Question: I've been studying Java for about half a year and now I'm learning C++.
I'm using CodeBlocks with minGW and Win 8.1.
My problem is that I can copy an .exe file to the windows folder like this:
'''
string str = string("copy " + currPath + " " + "C:\\Users\\Johan\\AppData\\Roaming\\Microsoft\\Windows\\ProgramCopy.exe");
'''
I apologize if the code looks messy, but currPath is path of the .exe file and the other path is where I want to copy the .exe to.
But when I'm adding Start Menu after Windows it won't work. Like this:
'''
string str = string("copy " + currPath + " " + "C:\\Users\\Johan\\AppData\\Roaming\\Microsoft\\Windows\\Start Menu\\ProgramCopy.exe");
'''
I'm getting the error "the syntax of the command is incorrect".
I searched for hours, I have tried to add a % and _ instead of space but still same error. I also tried running the program as admin but that wasn't the problem either.
I would appreciate any hint or suggestion I could get.
Here is what the str contains:

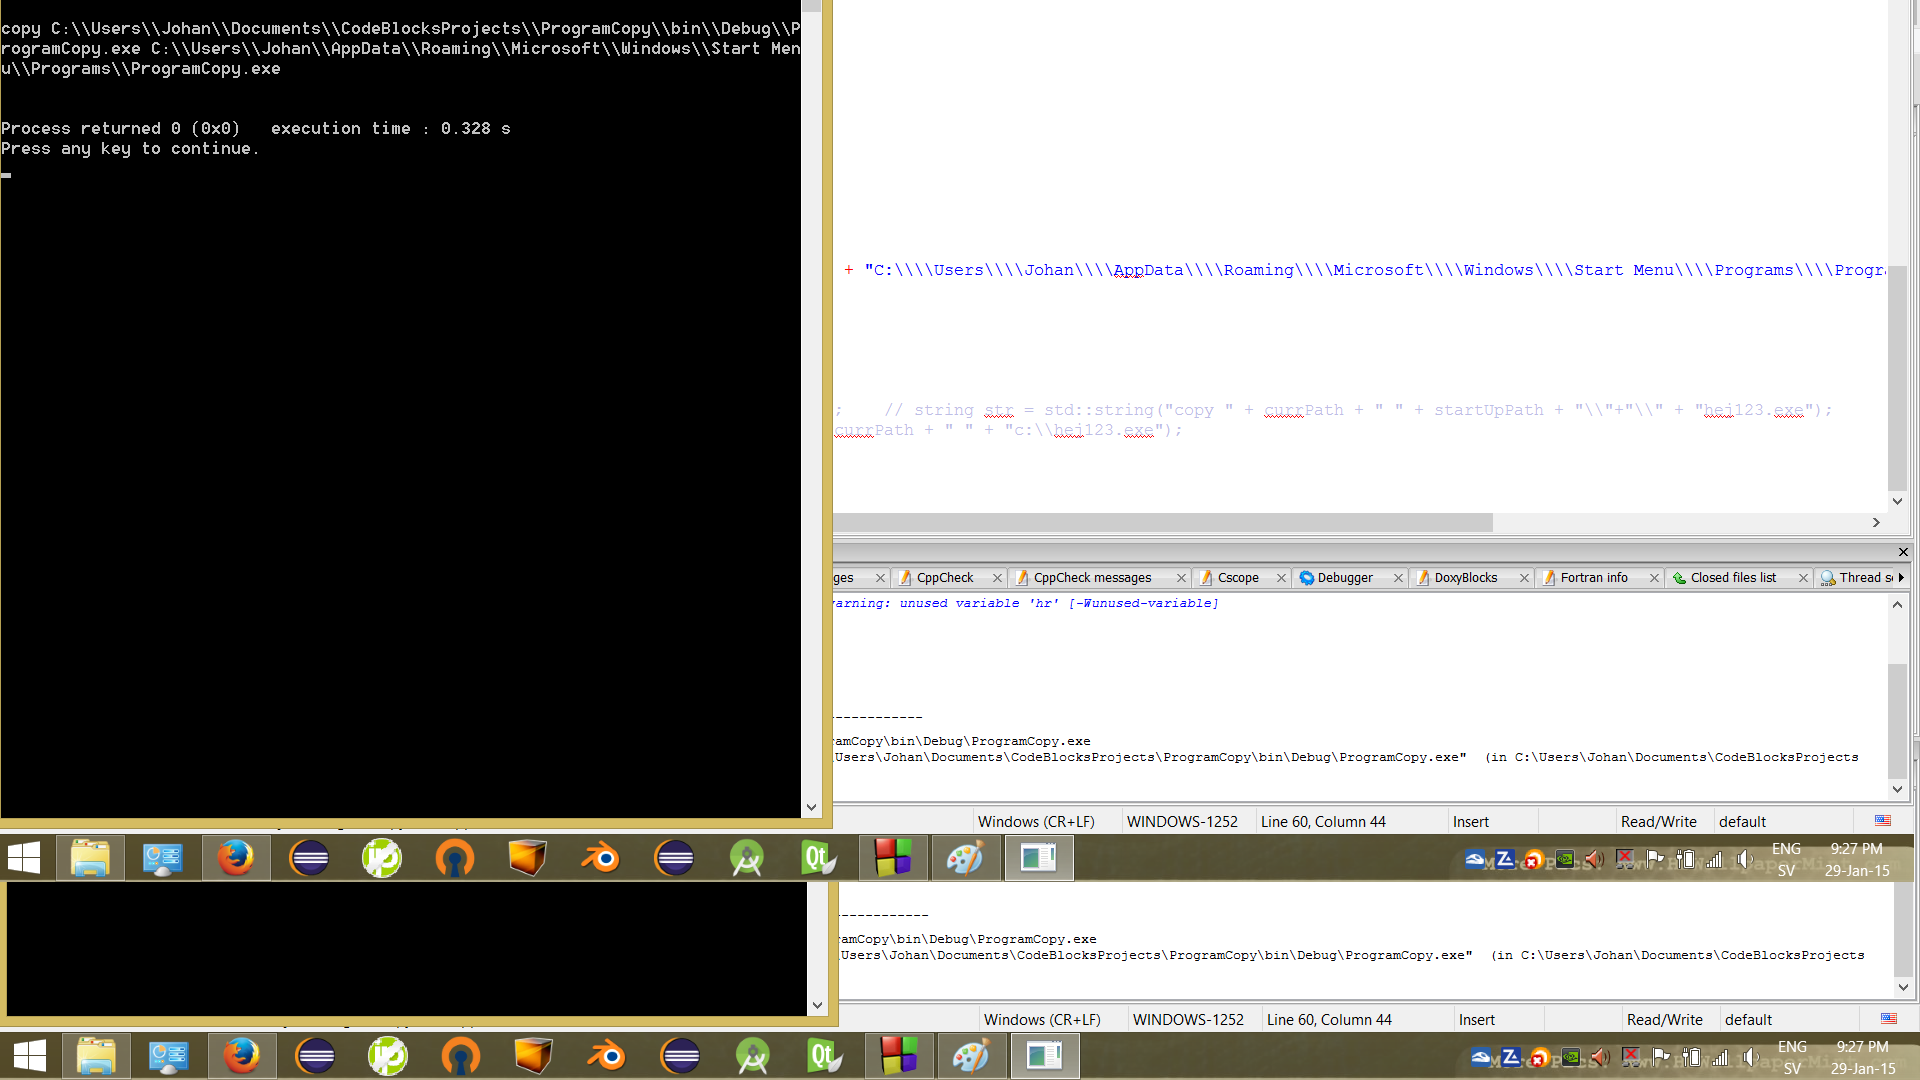
Answer: The second path contains space in it. You probably need to enclose the path in the "":
'''
string str = string("copy " + currPath + " " + ""C:\\Users\\Johan\\AppData\\Roaming\\Microsoft\\Windows\\Start Menu\\ProgramCopy.exe"");
'''